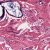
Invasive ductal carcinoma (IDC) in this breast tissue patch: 0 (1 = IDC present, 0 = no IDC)